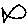
Label: fish